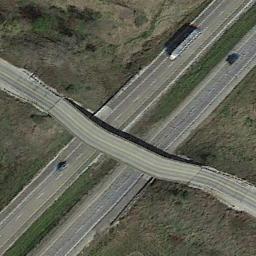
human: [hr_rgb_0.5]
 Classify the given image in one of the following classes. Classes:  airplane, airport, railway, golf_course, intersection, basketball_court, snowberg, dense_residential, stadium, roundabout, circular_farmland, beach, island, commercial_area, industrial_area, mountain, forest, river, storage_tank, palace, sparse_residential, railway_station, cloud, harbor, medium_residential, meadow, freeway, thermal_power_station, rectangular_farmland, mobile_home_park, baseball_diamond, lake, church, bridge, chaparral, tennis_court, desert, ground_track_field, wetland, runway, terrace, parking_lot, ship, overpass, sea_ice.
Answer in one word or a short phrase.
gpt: overpass